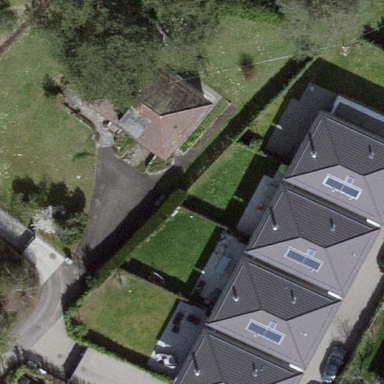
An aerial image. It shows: Garden surrounded by fence.